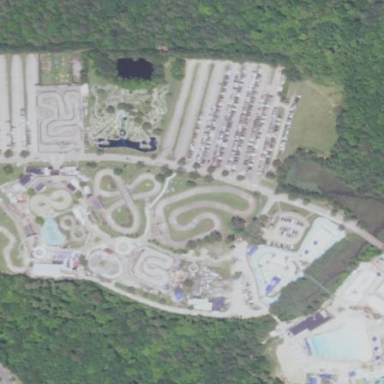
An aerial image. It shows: Theme park.